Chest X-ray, AP view. Patient: 58 years old, sex M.
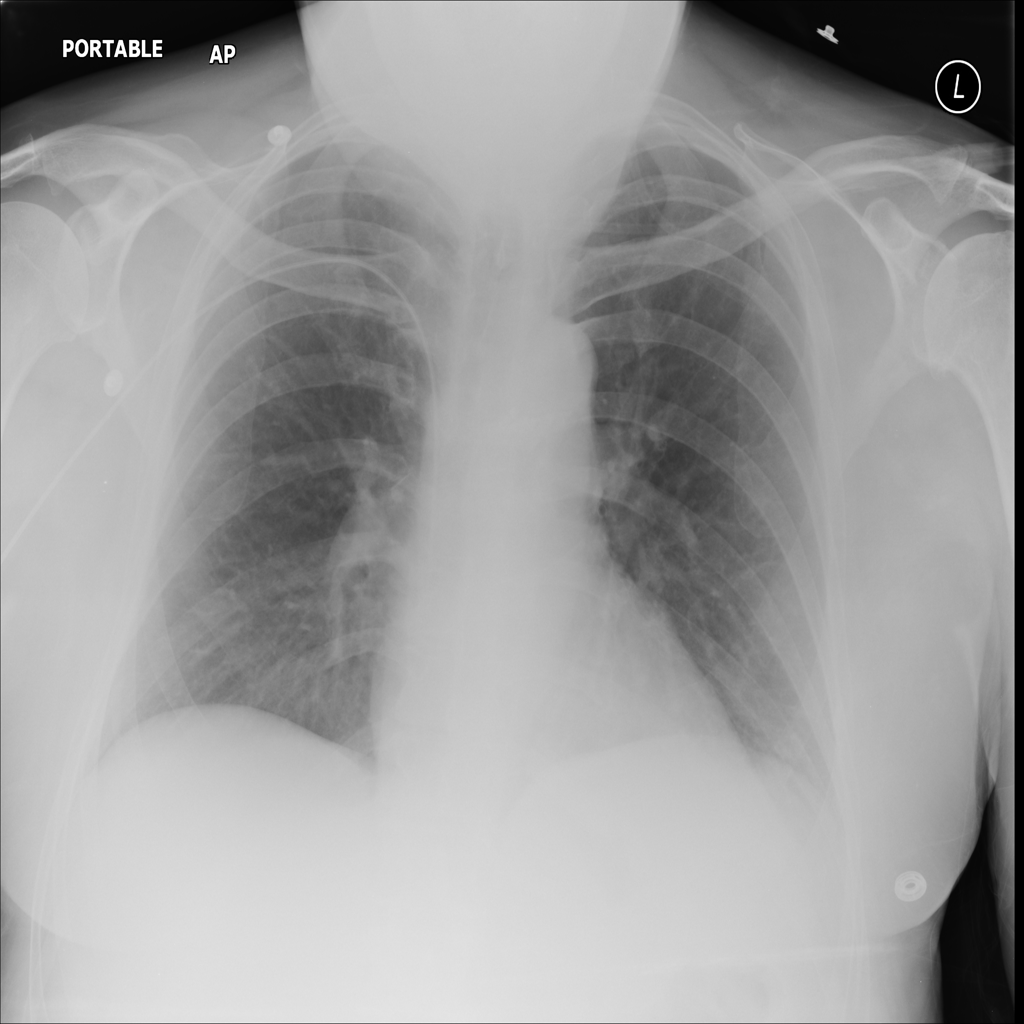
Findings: No Finding